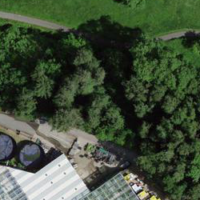
EUNIS habitat code: 52
Species observed at this site:
Geum rivale